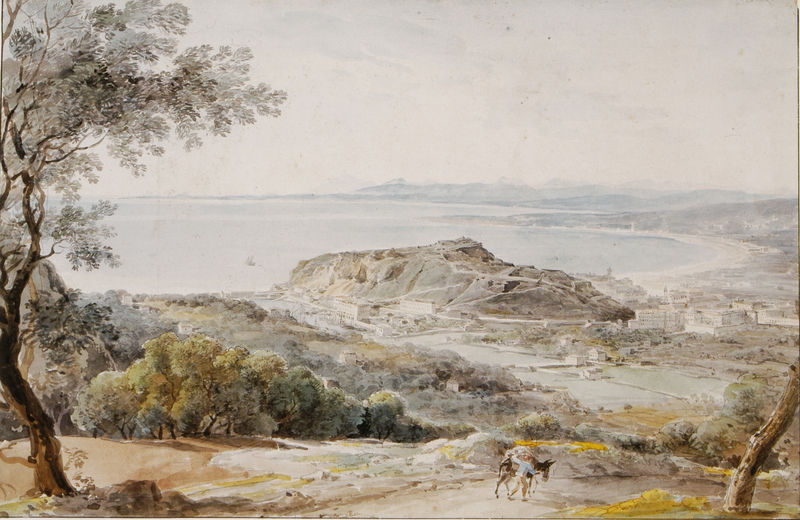
Titel: Ausblick auf Nizza
Künstler: Johann Georg von Dillis
Standort: München
Institution: Staatliche Graphische Sammlung
Schlagwörter: baum, berg, blau, blätter, felsen, himmel, mann, meer, wasser, wolken, aquarell, bäume, gelb, grün, landschaft, menschen, sand, see, stadt, ufer, äste, braun, grau, hell, licht, strasse, weiss, zeichnung, ausblick, blick, haus, weg, wiese, blass, mensch, weit, ast, baumstamm, ebene, feld, horizont, häuser, hügel, natur, stamm, zweige, büsche, gewässer, pfad, wege, kind, tal, wald, boot, esel, pferd, hellblau, küste, schiff, segel, strand, ort, perspektive, trocken, berge, dürre, fels, hang, graphik, nebel, herbst, hafen, junge, bucht, aufsicht, stadtansicht, burg, diesig, landzunge, maultier, wanderer, staße, golf, lagune, meerblick, alndschaft